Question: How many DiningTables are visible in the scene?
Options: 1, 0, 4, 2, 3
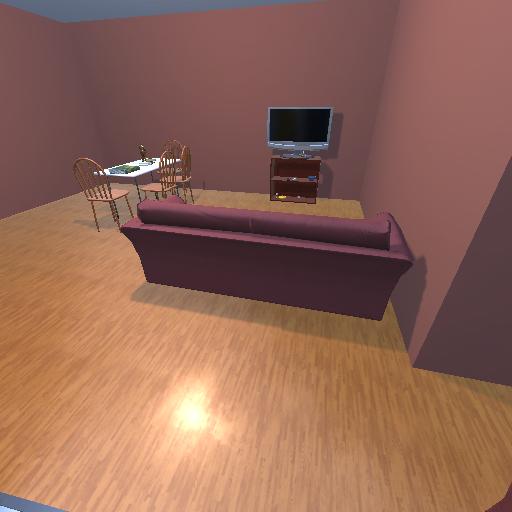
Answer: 1